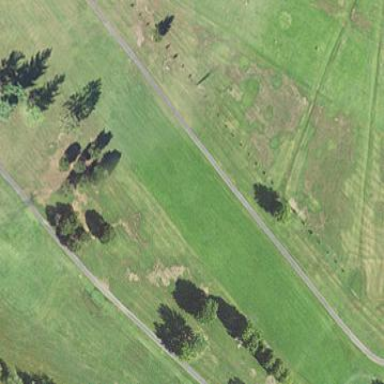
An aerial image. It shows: Rough area on grassy golf course.